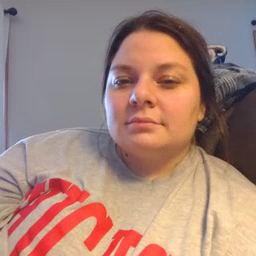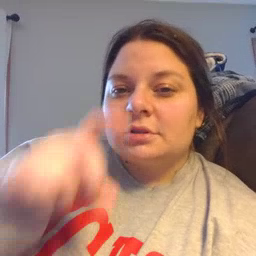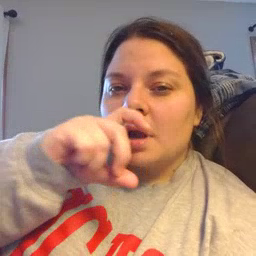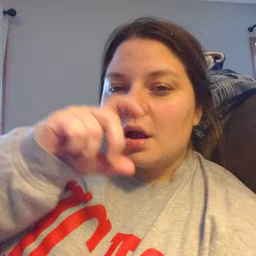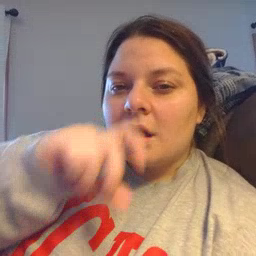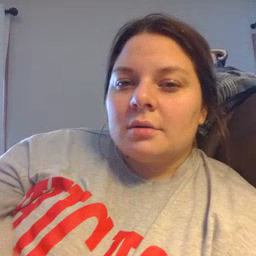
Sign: doll